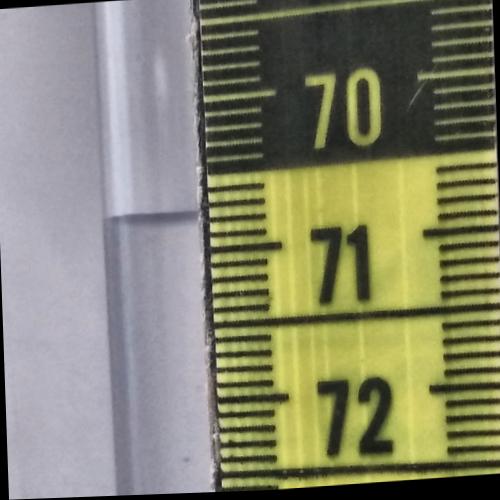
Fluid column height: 70.7 cm